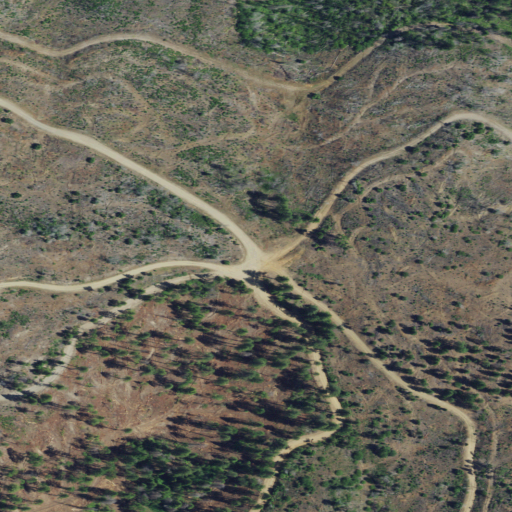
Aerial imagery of gap in California named Pipeline Gap containing shrub, grassland, open development, low intensity development, evergreen forest, and medium intensity development